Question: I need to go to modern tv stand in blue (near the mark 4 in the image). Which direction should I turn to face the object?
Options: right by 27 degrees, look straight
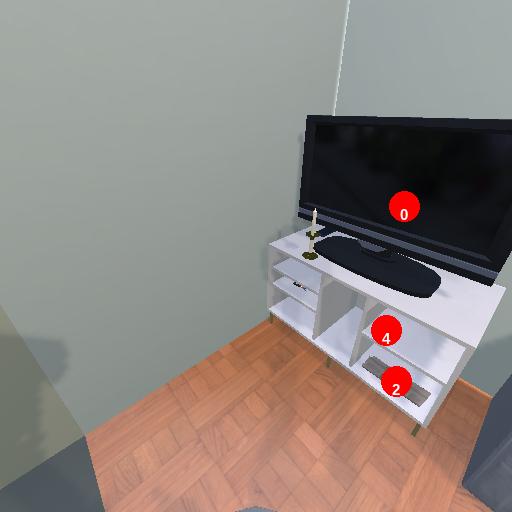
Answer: right by 27 degrees